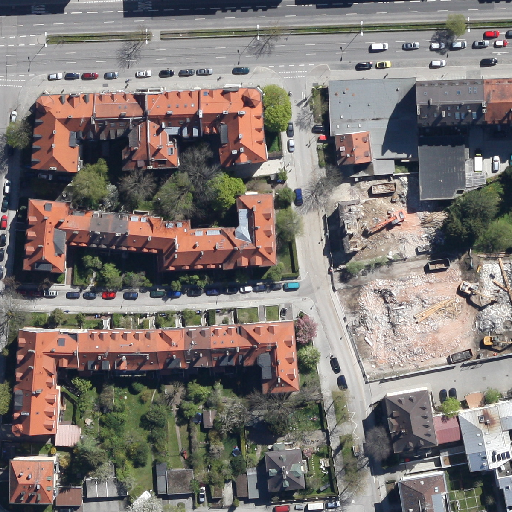
Referring expression: vehicle in the parking area